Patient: sex M, age 35
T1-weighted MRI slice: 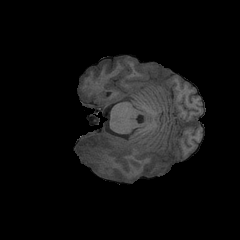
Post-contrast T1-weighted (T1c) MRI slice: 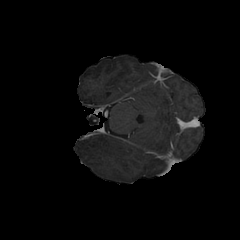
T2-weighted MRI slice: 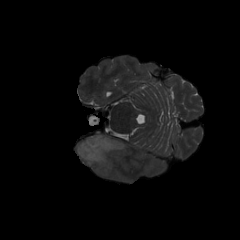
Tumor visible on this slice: yes
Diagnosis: Astrocytoma, IDH-mutant
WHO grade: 4